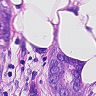
Metastatic tissue present: yes